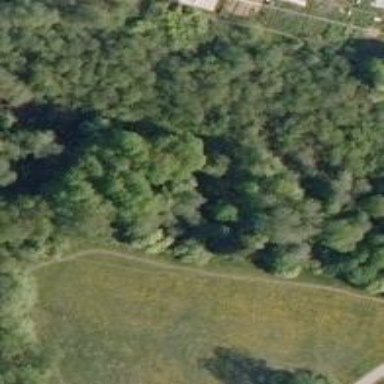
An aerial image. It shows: Mixed leaf woodland.